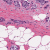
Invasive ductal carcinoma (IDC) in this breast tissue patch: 1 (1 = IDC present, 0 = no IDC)